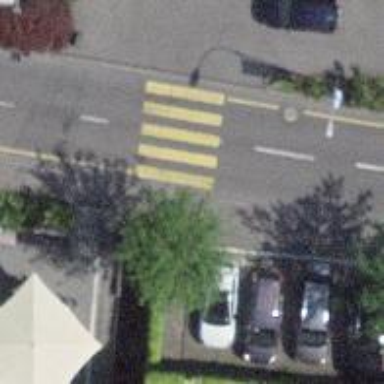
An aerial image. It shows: Uncontrolled zebra crossing with zebra markings.